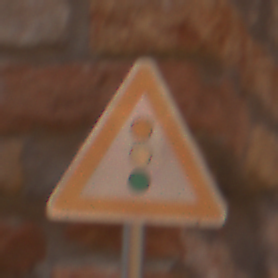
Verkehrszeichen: Lichtzeichenanlage
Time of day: MorningAfternoon
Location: Outdoor (Urban)
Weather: Clear
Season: NotSpecified
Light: Natural